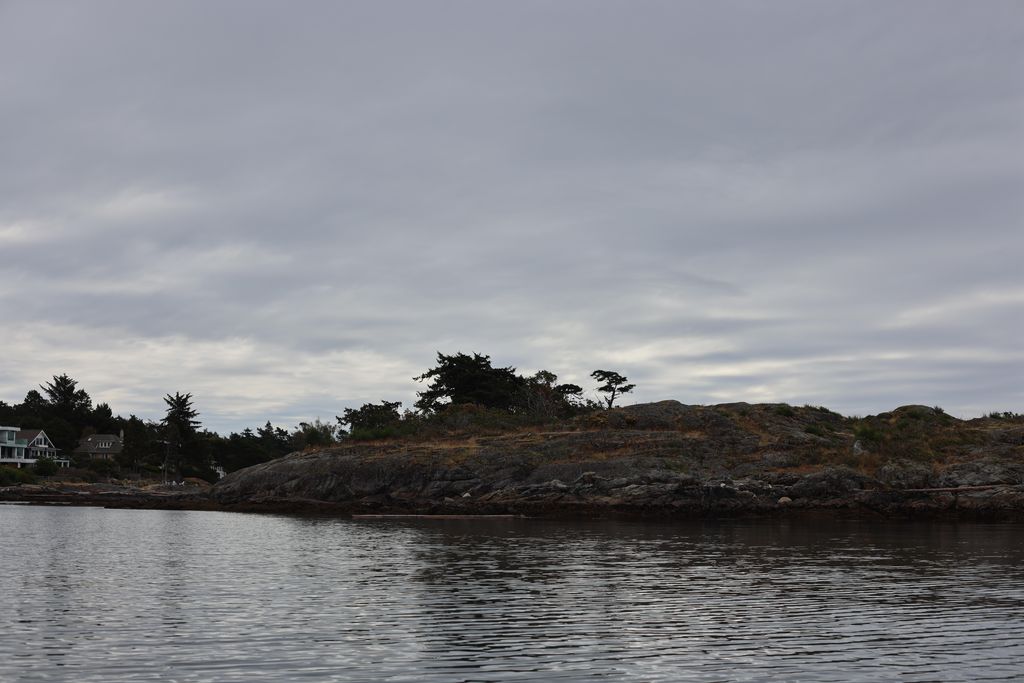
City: victoria